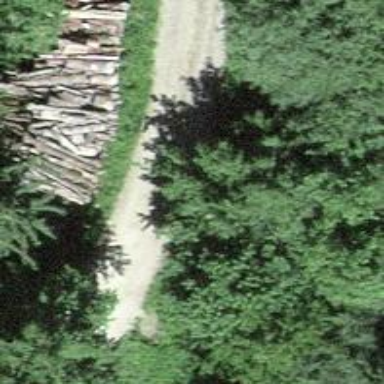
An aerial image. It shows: Gravel track with Grade 3 quality.